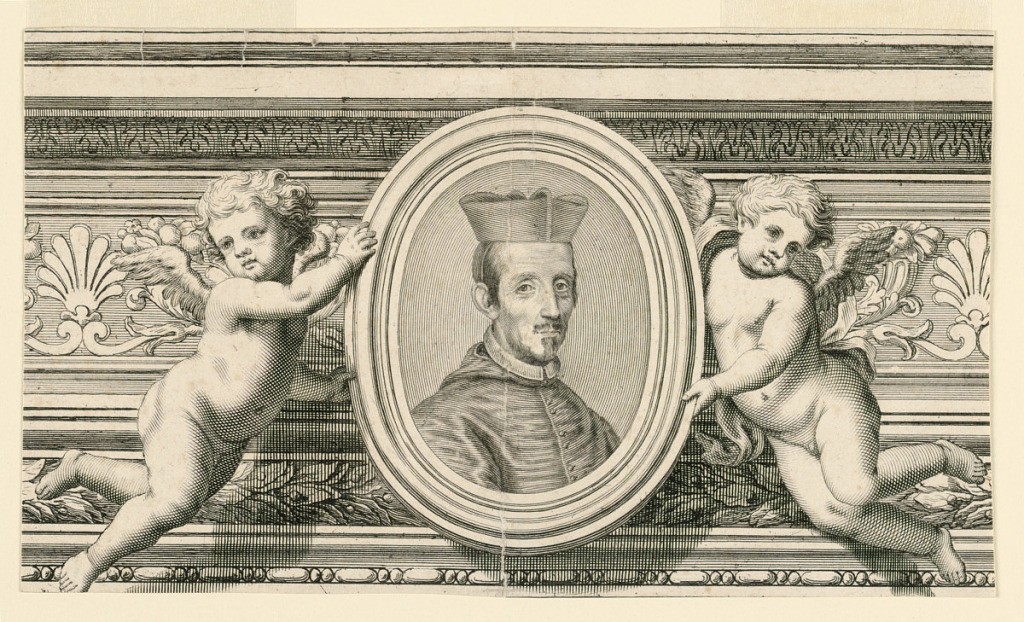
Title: Portrait of a Cardinal
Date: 1620-1640
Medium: Engraving on paper
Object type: Print
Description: A bust-length portrait of a middle-aged cardinal in three-quarter view to right. In an oval frame held by two small angels. Part of an entablature decoration composed of stele crest, eff-and-dart and wreath motifs on mouldings.